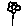
Label: flower